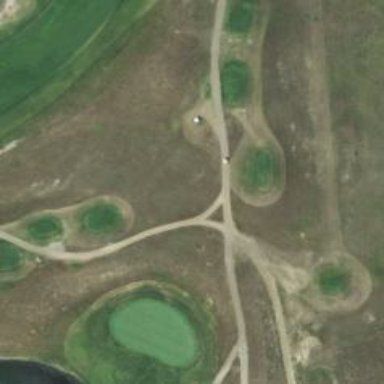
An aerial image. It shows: Footway that doubles as golf path.